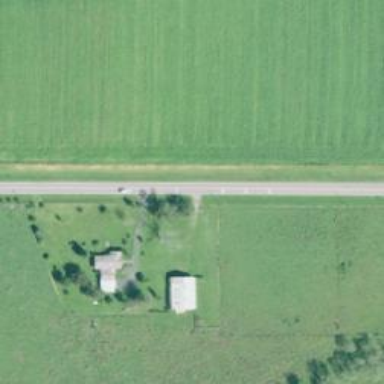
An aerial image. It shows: Driveway.